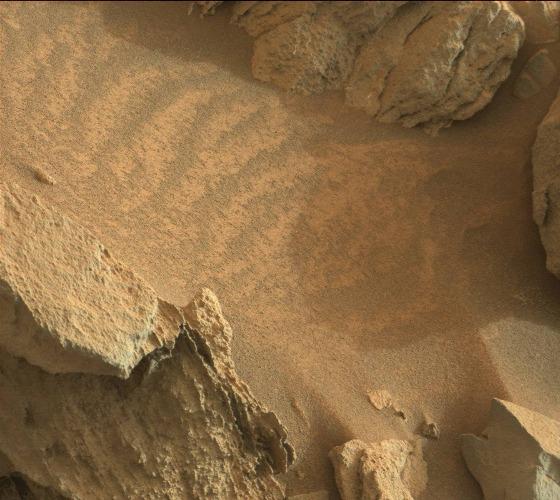
Terrain classes present: Bedrock, Gravel / Sand / Soil, Rock, Shadow